Field crop: maize
Growth stage: 1
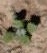
Species: chenopodium